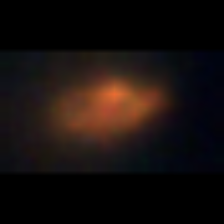
Taxon: NanoPlankton
Group: Other